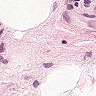
Metastatic tissue present: no